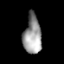
Tissue: lung
Cell type: Epithelial cells
Senescence score: 0.2267
Nuclear area (px): 673
Mean DAPI intensity: 150.712